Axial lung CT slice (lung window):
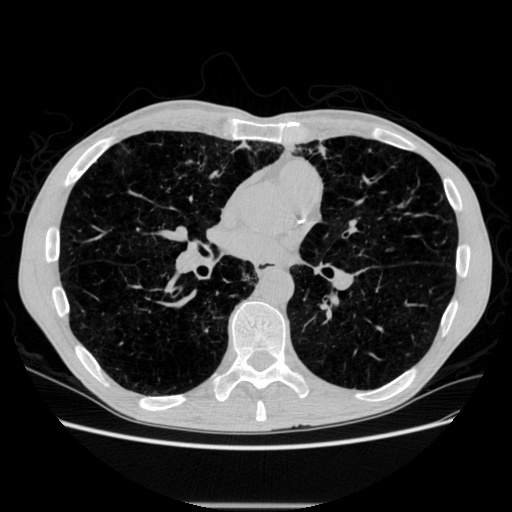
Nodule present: no